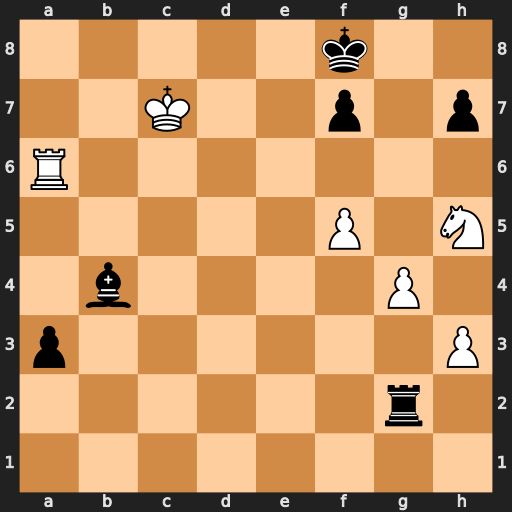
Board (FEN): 5k2/2K2p1p/R7/5P1N/1b4P1/p6P/6r1/8
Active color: w
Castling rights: -
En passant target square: -
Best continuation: Ra8+ Ke7 f6+